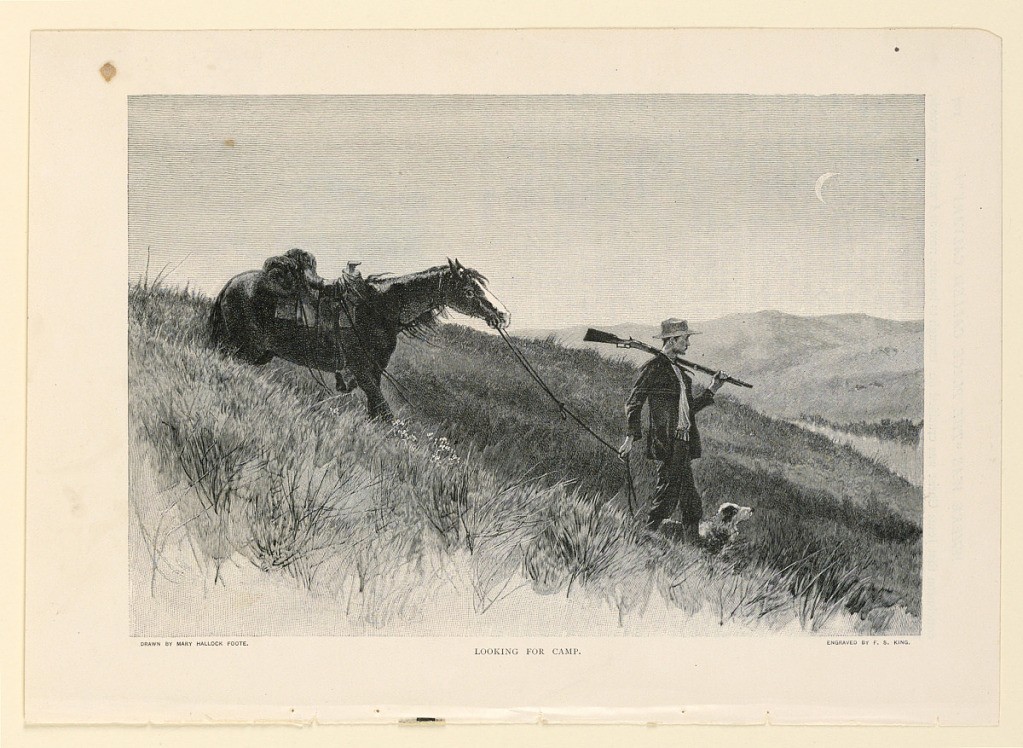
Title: Looking for Camp, Illustration for Century Magazine (XXXVII, No. 1, November 1888, p. 108)
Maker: Mary A. Hallock Foote, American, 1847–1938
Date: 1888
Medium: Wood-engraving in black ink on paper
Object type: Print
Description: A hunter, with a dog by his side and a rifle over his shoulder, holds the reigns of a horse, leading it towards the right. Grassy hills in foreground, and mountains in distance. Crescent  moon above.